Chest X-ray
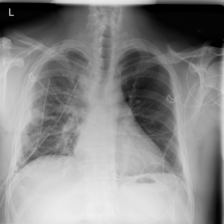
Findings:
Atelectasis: negative
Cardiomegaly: negative
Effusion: negative
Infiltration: negative
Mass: negative
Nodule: negative
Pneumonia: negative
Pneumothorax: negative
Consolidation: negative
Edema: negative
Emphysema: negative
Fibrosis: negative
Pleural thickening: negative
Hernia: negative